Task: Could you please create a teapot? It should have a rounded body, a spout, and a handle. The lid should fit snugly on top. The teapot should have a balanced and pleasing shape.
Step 167:
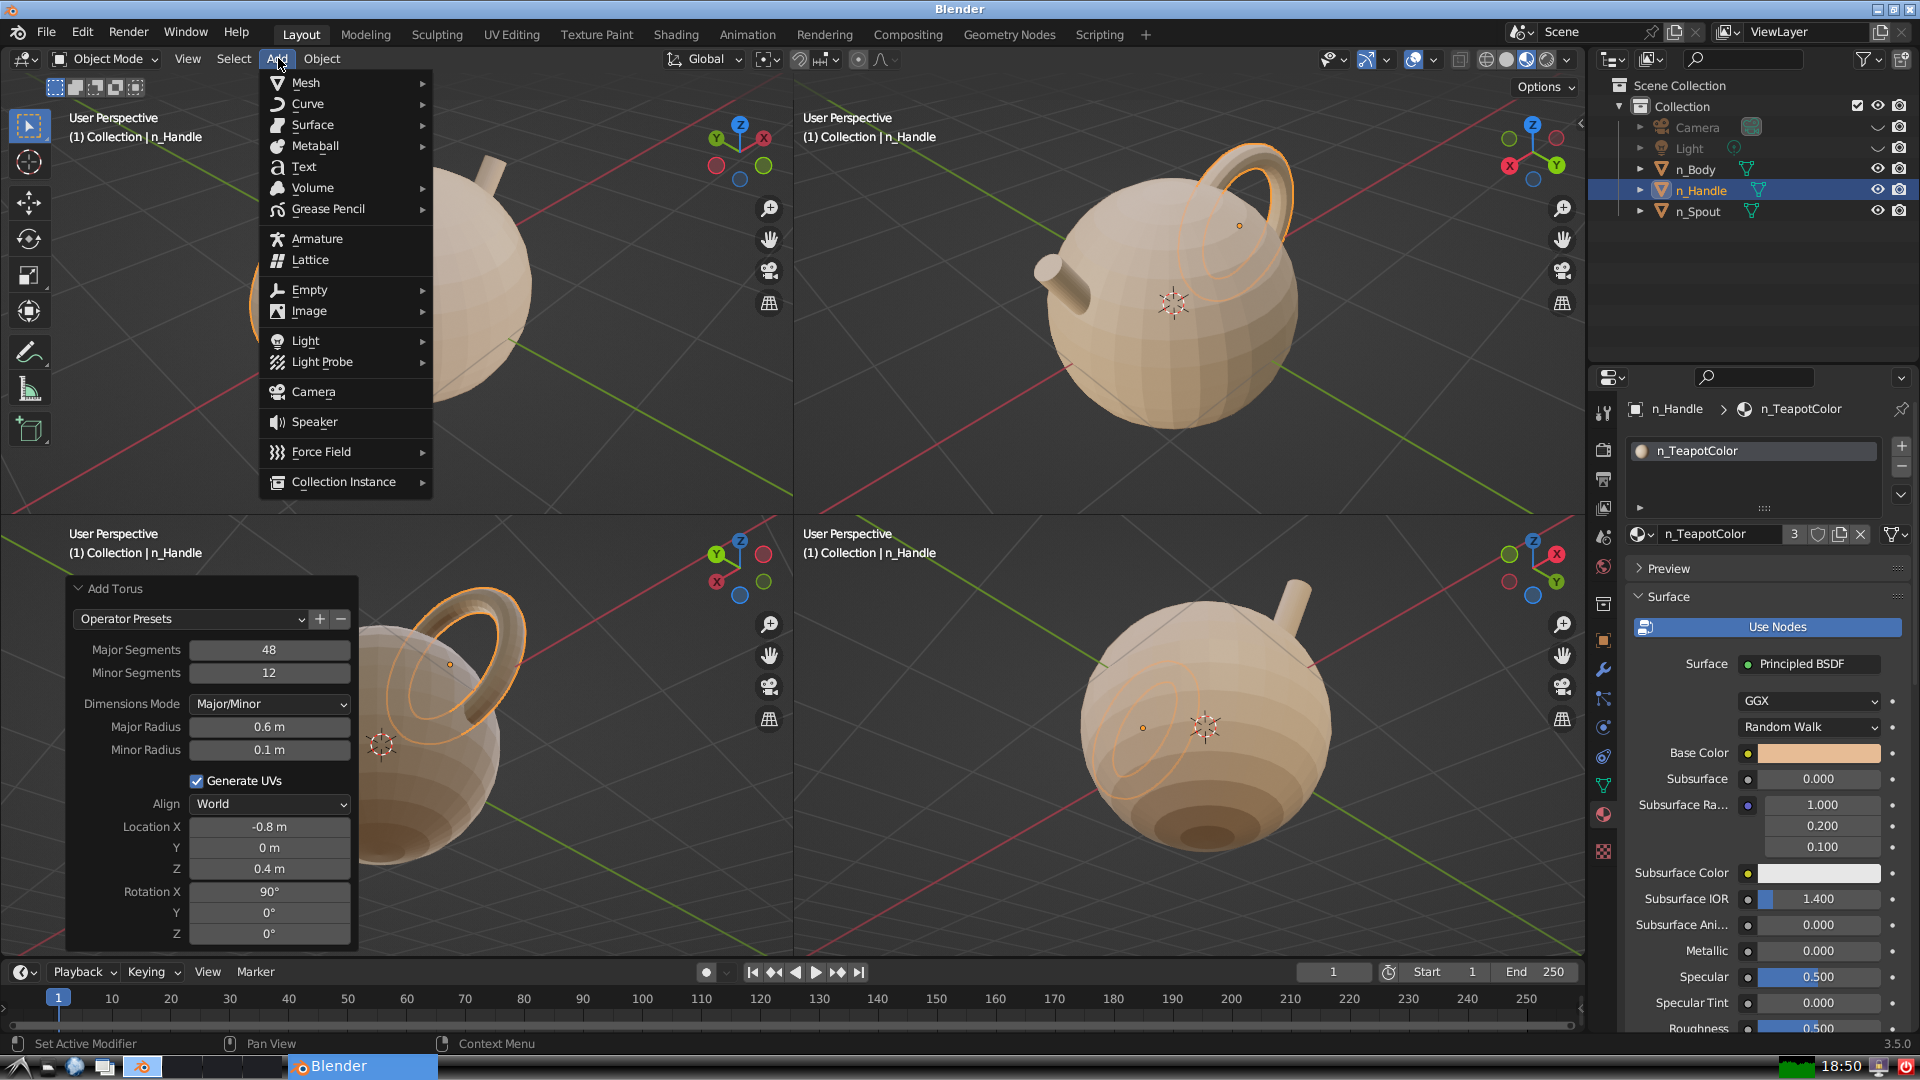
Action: {"mouse_move": [304, 82]}